Question: I want to customizing my navbar in two ways:
**1.**I want that the brand name will be in the same height of the tabs("Home", "About" etc'), i don't mind the different in size between them but i want that they will be in the same height.
**2.**I want to make the navbar more narrow than its now.
i also added a picture that demonstrates what i'm talking about (with numbers according to the sections)

How can i accomplish that?
Thank You
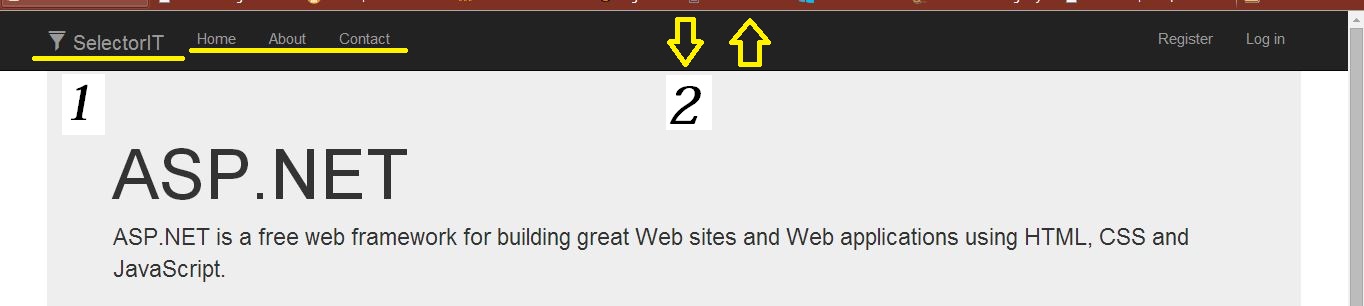
Answer: To set your brand name and menu items on the same hight you have to change a parameter called . When you wanna narrow the menu bar you can change te parameter. These parameters can be changed in the file.
Change the padding in the following css classes:
'''
.navbar-brand {
float: left;
padding: 15px;
font-size: 18px;
line-height: 20px;
height: 50px;
}
.navbar-nav > li > a {
padding-top: 10px;
padding-bottom: 10px;
line-height: 20px;
}
'''
Change the min-height in the following css class
'''
.navbar {
position: relative;
z-index: 1000;
min-height: 50px;
margin-bottom: 20px;
border: 1px solid transparent;
}
'''
Usefull links to edit realtime css:
- <URL>
- <URL>
- Firebug a universal page inspector --> getfirebug.com (cant post more then 2 links)